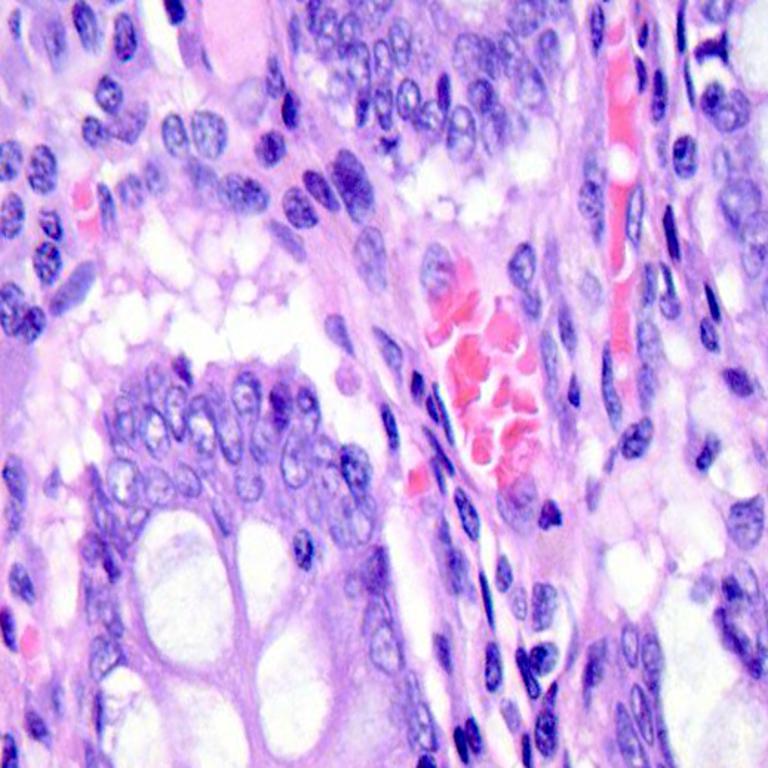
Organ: colon
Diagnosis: benign